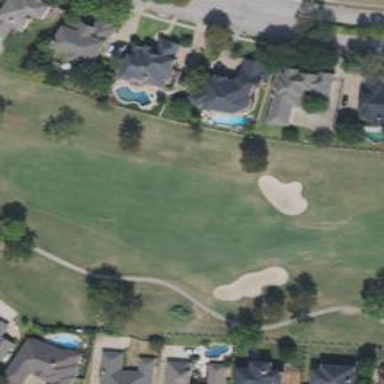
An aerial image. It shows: Golf hole.